Question: I have converted a JavaScript spritesheet to a 2D integer array, and now I'm trying to split a 2D array of integers into multiple 2D arrays, using 1 as the "separator" number.

Is there any way to separate a 2D JavaScript array like the following into multiple arrays using a separator number, as shown below?
'''
function separate2DArray(arrToSeparate, separator){
//separate the 2D array into multiple 2D arrays, using a
//specific number as the separator
}
//array to separate:
[
[5, 5, 5, 1, 5, 4, 5],
[5, 5, 4, 1, 4, 3, 4],
[1, 1, 1, 1, 1, 1, 1], //1 is the "separator number", which splits the array
[9, 2, 1, 4, 2, 4, 5], //horizontally and vertically
]
//The array above would produce the following 2D arrays:
5 5 5
5 5 4
5 4 5
4 3 4
9 2
4 2 4 5
'''
The main application for this algorithm that I have in mind is spritesheet image separation.
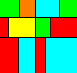
Answer: Given that the separated areas are rectangular, this will work:
'''
function separate2DArray(array, sep){
//separate the 2D array into multiple 2D arrays, using a
//specific number as the separator
var result = [],
currentSubs = {}; // using x coordinate as key
for (var y=0; y<array.length; y++) {
var line = array[y],
subBegin = 0;
for (var x=0; x<=line.length; x++) {
if (x == line.length || line[x] == sep) {
if (subBegin < x) {
var sub = line.slice(subBegin, x);
if (subBegin in currentSubs)
currentSubs[subBegin].push(sub);
else
currentSubs[subBegin] = [sub];
} else { // a line of separators, subBegin == x
if (subBegin in currentSubs) {
result.push(currentSubs[subBegin]);
delete currentSubs[subBegin];
}
}
subBegin = x+1;
}
}
}
for (var begin in currentSubs)
result.push(currentSubs[begin]);
return result;
}
'''
The result here is just a very simple array of the subareas, without any information about their position in the original area. Improved version:
'''
function separate2DArray(array, sep){
var result = [],
currentSubs = {};
for (var y=0; y<array.length; y++) {
var line = array[y],
subBegin = 0;
for (var x=0; x<=line.length; x++) {
if (x == line.length || line[x] == sep) {
if (subBegin < x) {
var subline = line.slice(subBegin, x);
if (! (subBegin in currentSubs)) {
var subarea = [];
result.push({x:x, y:y, area:subarea});
currentSubs[subBegin] = subarea;
}
currentSubs[subBegin].push(subline);
} else {
if (subBegin in currentSubs)
delete currentSubs[subBegin];
}
subBegin = x+1;
}
}
}
return result;
}
'''